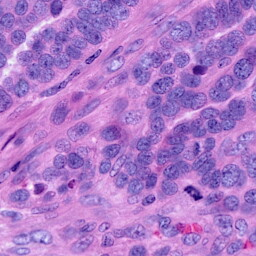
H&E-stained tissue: Ovarian